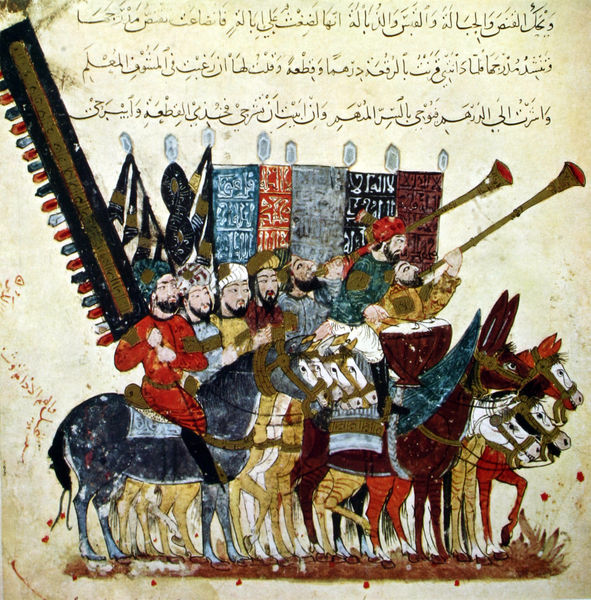
Titel: Versammlung des al-Hariri: Die Reiter warten auf den Beginn der Parade
Künstler: Yahya ibn Mahmud al-Wasiti
Standort: Paris
Institution: Bibliothèque Nationale.
Schlagwörter: blau, dunkel, gruppe, kampf, kopf, kämpfer, mann, schatten, weiß, gelb, grün, menschen, ocker, blumen, braun, bunt, grau, hell, köpfe, licht, männer, schwarz, skizze, zeichen, zeichnung, gras, rot, tiere, beige, malerei, menge, muster, bart, bärte, gesichter, augen, gesicht, halten, mensch, silber, erde, boden, gold, blatt, instrumente, musik, ohren, esel, pferd, pferde, pony, reiter, beine, hellblau, hufe, reiten, sattel, schwanz, schweif, zaumzeug, zügel, schrift, fahnen, fahne, flagge, zug, farbe, violett, herde, krieg, schlacht, stämme, soldaten, dunkelblau, inschrift, ornamente, bauch, schriftzeichen, punkte, tusche, buch, orient, orientalisch, religion, asien, seite, illustration, text, stilisiert, asiatisch, volk, ritter, trommel, armee, heer, rüstung, sieg, wimpel, maultier, maultiere, trense, tinte, buchseite, reihung, flecken, china, pergament, wappen, triumph, arabisch, kavallerie, ross, maul, krieger, schwart, hellebarde, halfter, lanzen, posaunen, fanfaren, trompeten, flaggen, hörner, parade, fanfare, posaune, turban, trommler, miniatur, blasen, arabien, islam, handschrift, araber, turbane, bund, standarte, arabeske, decken, trompete, standarten, kalligraphie, hochragend, reittier, apell, trommeln, buchmalerei, muslimisch, islamisch, byzanz, naher osten, persisch, heraldik, fatimidisch, indisch, koran, byzantinistik, chinesen, asiaten, kamp, bläser, schalmeien, arabische schrift, sättel, trensen, illumination, beinlinge, schalmei, rotw, mongolisch, buchmaleirei, buchsetie, inschrif, intrumente, kriegstrompeten, mammelucken, mammelukisch, mulies, posaunen4, reiterheer, tscherkessen, mongolische, #blut